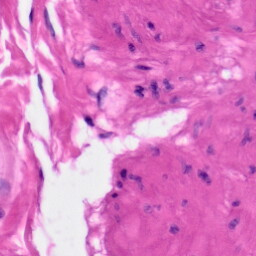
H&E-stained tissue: Skin